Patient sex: M
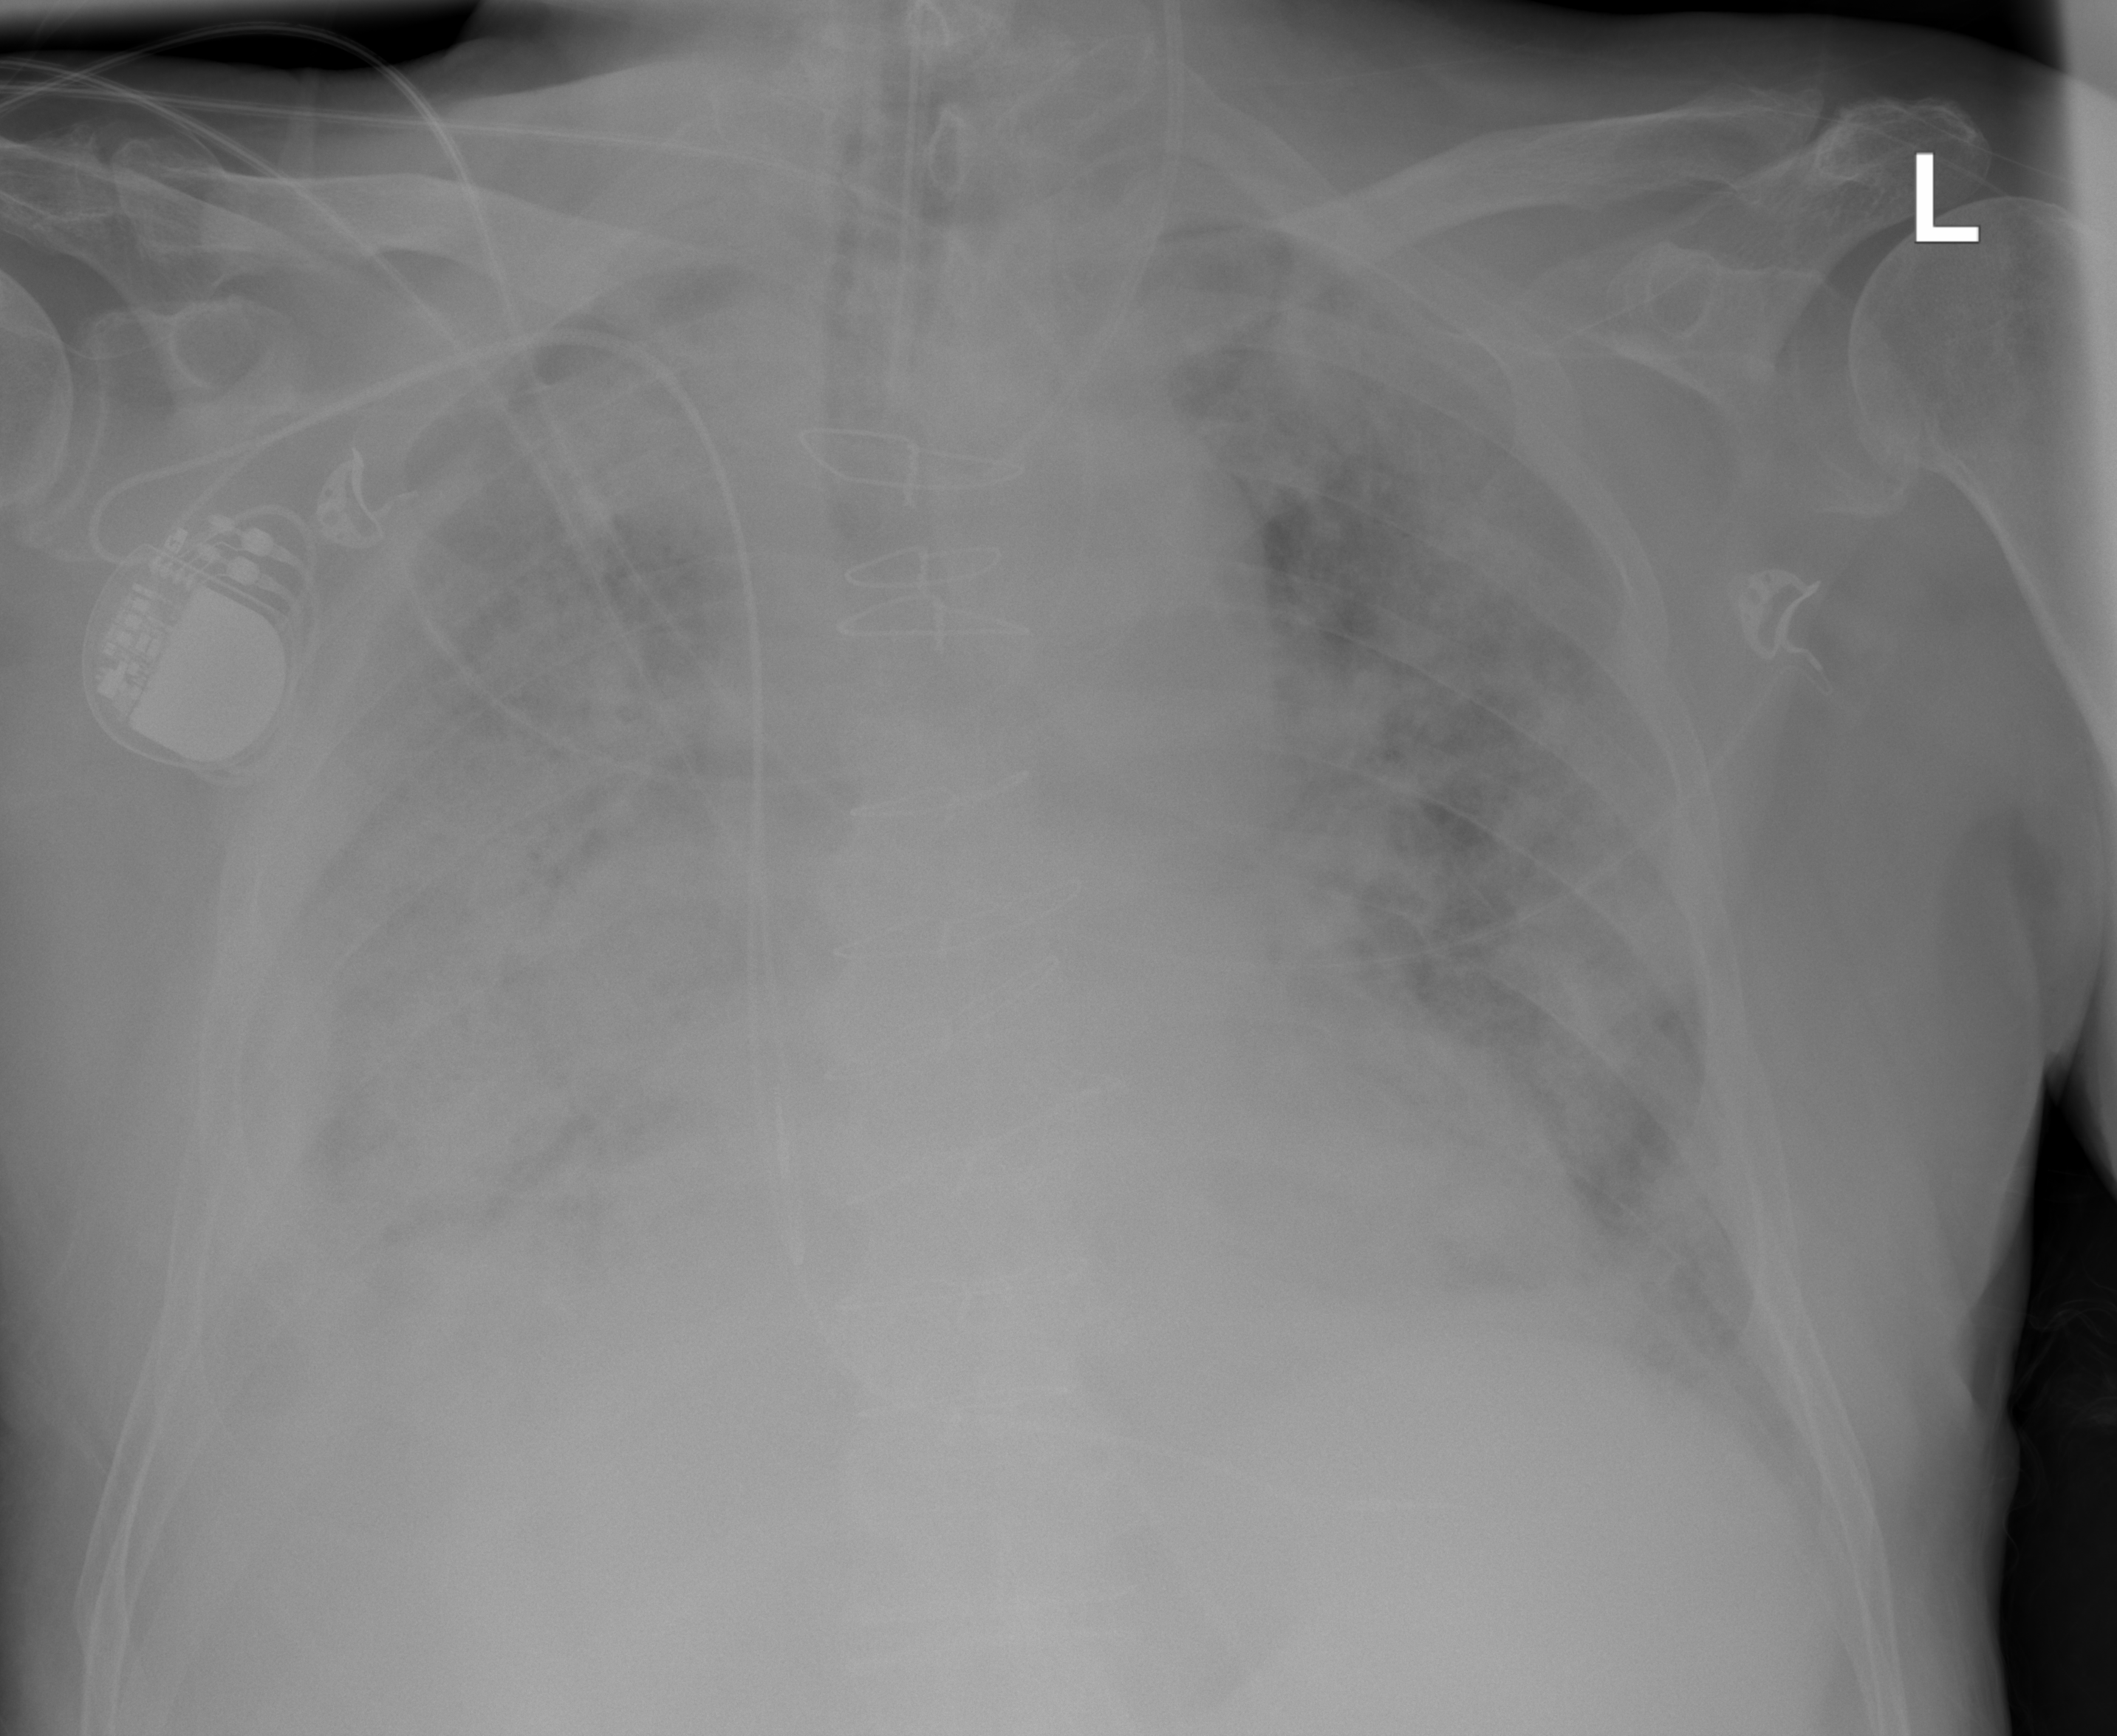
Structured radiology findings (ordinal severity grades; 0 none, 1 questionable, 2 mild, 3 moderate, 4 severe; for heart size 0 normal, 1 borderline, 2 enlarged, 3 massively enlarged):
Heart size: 2
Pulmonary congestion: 2
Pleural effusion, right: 2
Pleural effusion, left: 2
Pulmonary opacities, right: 4
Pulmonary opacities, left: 3
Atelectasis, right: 3
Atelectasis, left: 3